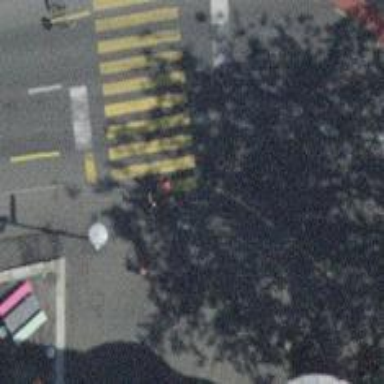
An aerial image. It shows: Traffic signal crossing.